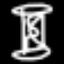
Label: hourglass